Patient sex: M
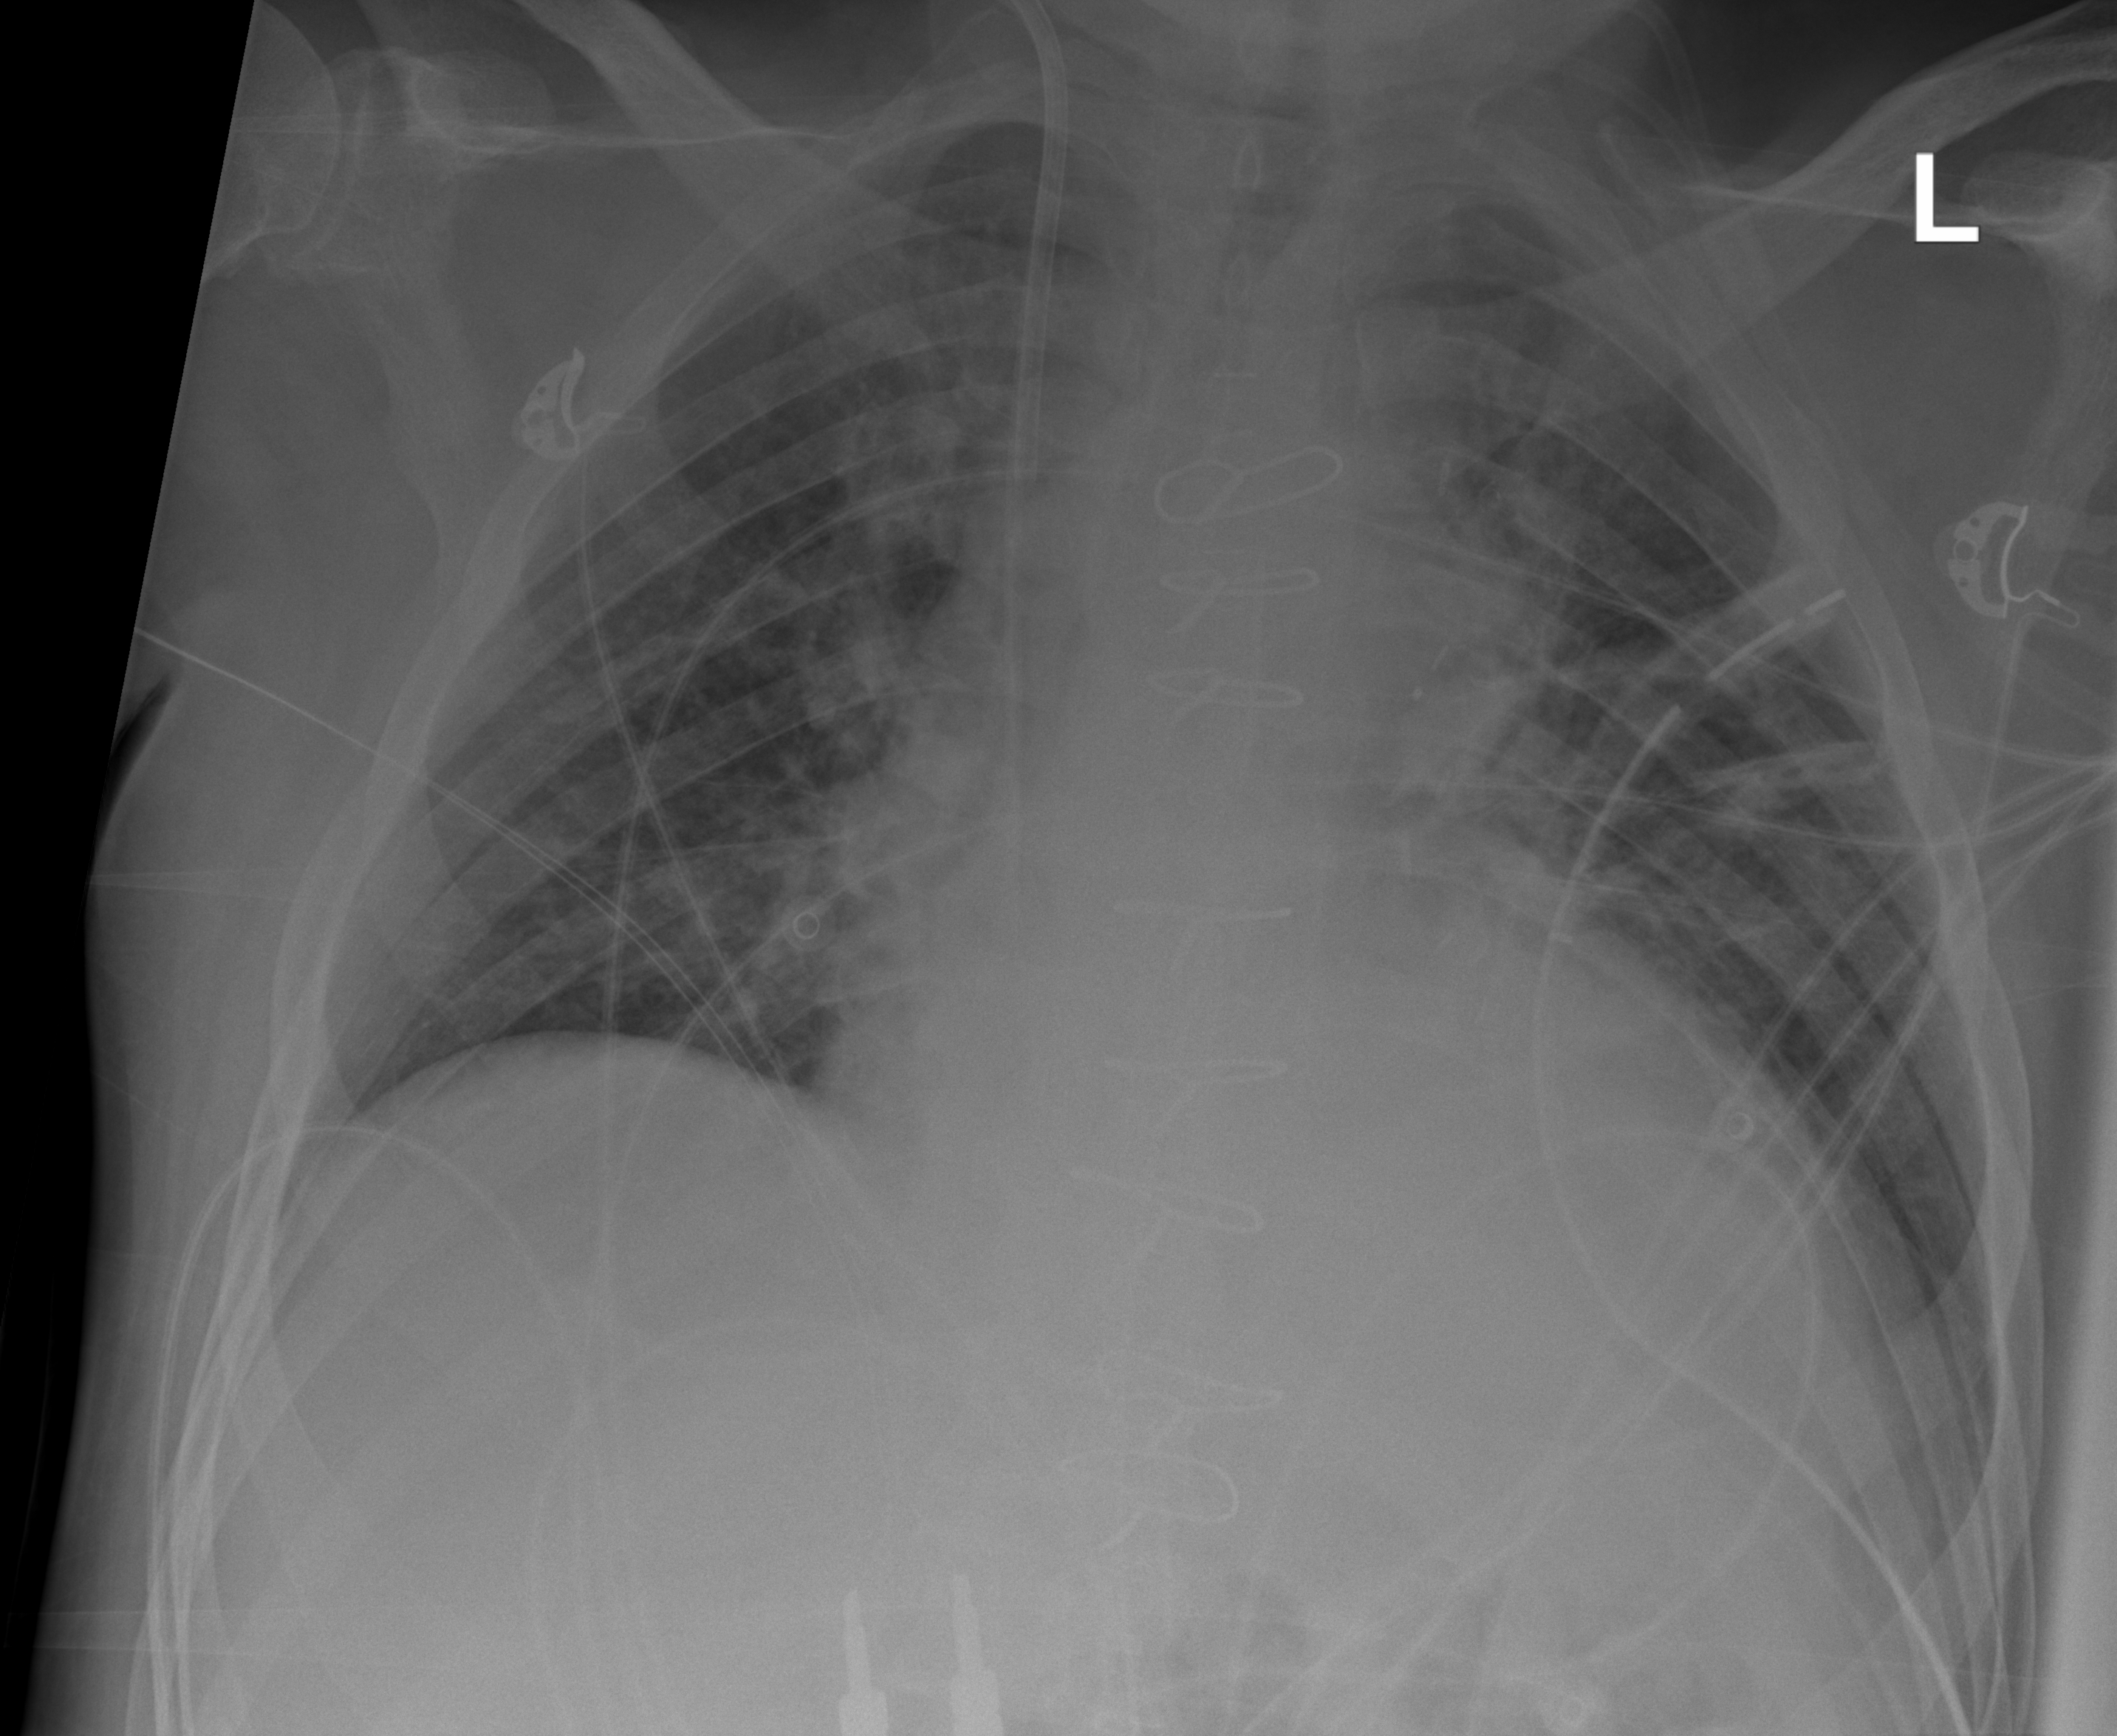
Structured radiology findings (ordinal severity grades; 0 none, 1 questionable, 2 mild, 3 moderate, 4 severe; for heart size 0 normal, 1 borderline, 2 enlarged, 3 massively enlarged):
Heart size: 2
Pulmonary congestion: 2
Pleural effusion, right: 0
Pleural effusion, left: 2
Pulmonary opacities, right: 0
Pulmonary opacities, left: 0
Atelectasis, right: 0
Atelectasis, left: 2